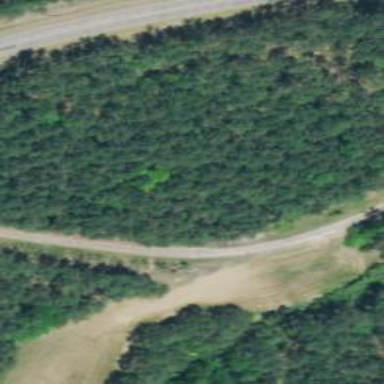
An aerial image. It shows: Abandoned road.